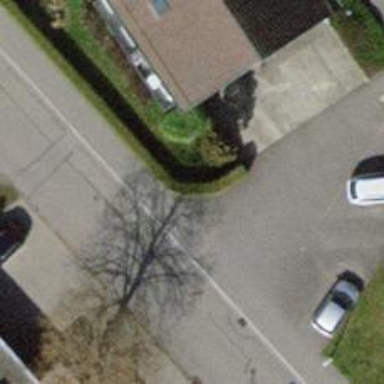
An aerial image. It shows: Hedge barrier.